Question: I'm trying to get a DIV containing an image to appear above a DIV containing text, I can't understand why it will only appear below it.
'''
<div>
<div style='z-index: 99; width: 160px; height: 120px; box-shadow: 0px 0px 16px 0px rgba(0,0,0,0.75); margin-top: 16px; margin-left: 10px; border: 1px solid black;'>
<img border=0 width=160 height=120 alt='W1A 1AA' src='upload/[W1A 1AA][221b].jpg'>
</div>
<div style='margin-top: 20px; padding-left: 190px; background: gray; position: relative; top: -130px;'>
<h3 style='margin: 0px; color: white;'>Viewing as read-only an existing Inspection Survey</h3>
</div>
<div style='padding-left: 190px; background: lightgray; position: relative; top: -130px;'>
<h1 style='margin: 0px;'>W1A 1AA</h1>
<h2 style='margin: 0px;'>221b Baker Street</h2>
</div>
</div>
'''
This is what I get:

I think the problem is because I'm using 'position: relative;' to position the two gray bars in the right place, but if that is the problem then how do I get the result I'm after without using 'position: relative;'?
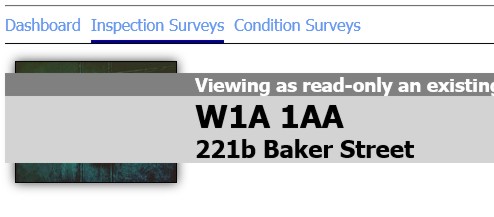
Answer: Add position relative to the div with the image for you 'z-index' to work
'''
<div>
<div style='z-index: 99; width: 160px; height: 120px; box-shadow: 0px 0px 16px 0px rgba(0,0,0,0.75); margin-top: 16px; margin-left: 10px; border: 1px solid black; position: relative;'>
<img border=0 width=160 height=120 alt='W1A 1AA' src='http://lorempixel.com/400/200'>
</div>
<div style='margin-top: 20px; padding-left: 190px; background: gray; position: relative; top: -130px;'>
<h3 style='margin: 0px; color: white;'>Viewing as read-only an existing Inspection Survey</h3>
</div>
<div style='padding-left: 190px; background: lightgray; position: relative; top: -130px;'>
<h1 style='margin: 0px;'>W1A 1AA</h1>
<h2 style='margin: 0px;'>221b Baker Street</h2>
</div>
</div>
'''